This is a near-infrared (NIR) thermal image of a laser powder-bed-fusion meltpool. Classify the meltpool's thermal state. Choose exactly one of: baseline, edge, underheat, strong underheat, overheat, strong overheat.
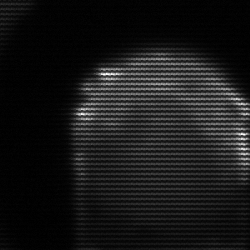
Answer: edge